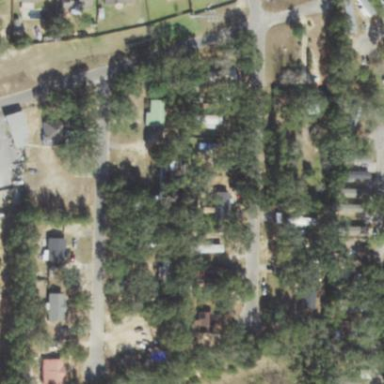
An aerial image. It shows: Residential area consisting of single-family homes.